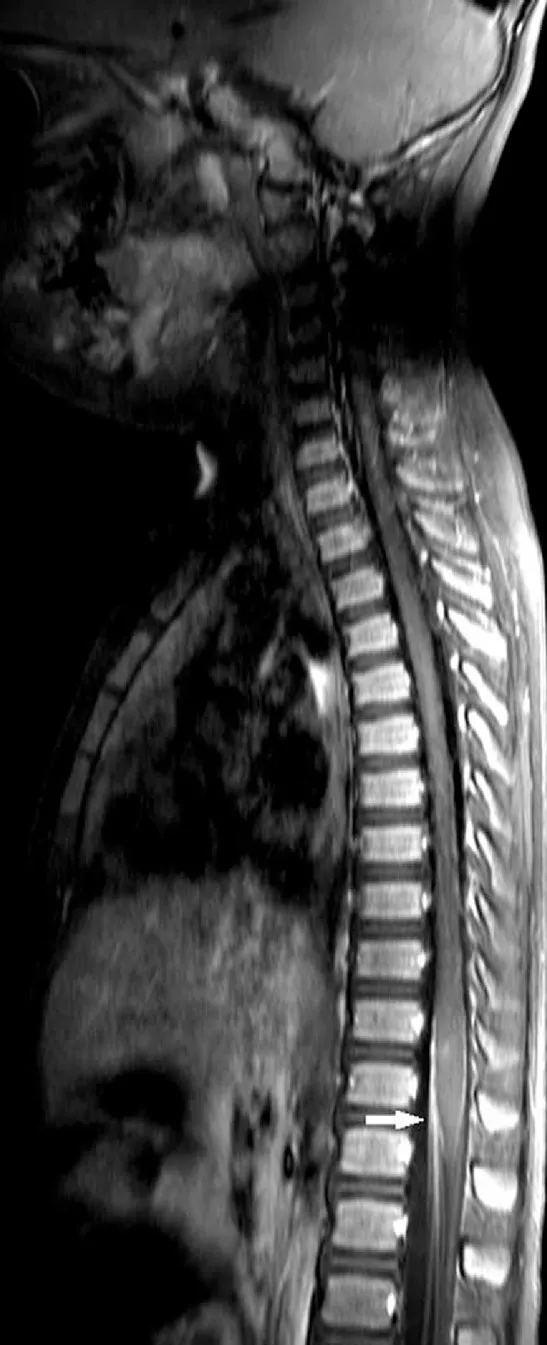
High signal intensity (white arrow) was observed on the cervical and lower thoracic spinal cord as well as the cauda equina in T-1-weighted MRI images after gadolinium injection. A = anterior, MRI = magnetic resonance imaging, P = posterior.
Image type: radiology (mri)